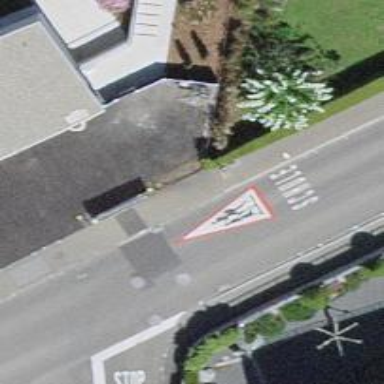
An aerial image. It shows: Bus stop with platform for public transport.